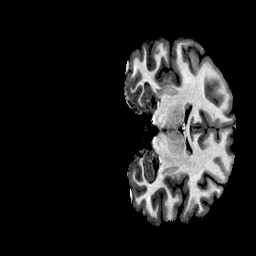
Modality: T1w
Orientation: coronal
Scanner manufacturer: ge
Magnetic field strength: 3 T
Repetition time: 0.00766 s
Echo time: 0.003476 s